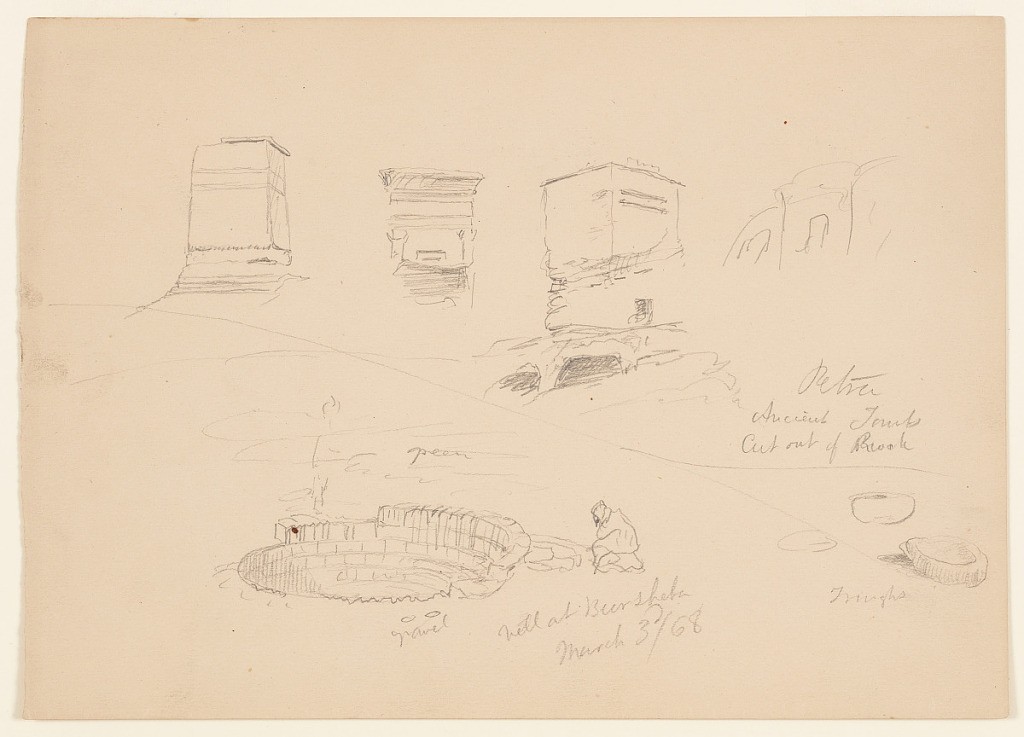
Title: Ancient Tombs at Petra and Well at Be'er Sheva
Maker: Frederic Edwin Church, American, 1826–1900
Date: February 26 and March 3, 1868
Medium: Graphite on white laid paper
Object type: drawing
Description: Two landscape sketches showing four views of ancient rock-cut tombs at Petra in present-day Jordan, above, and a circular well in the city of Be'er Sheva in present-day Israel, below. At lower center, a figure crouches beside the wide opening of the well, which is lined in hewn stones, and two sketches of water troughs are visible at lower right.